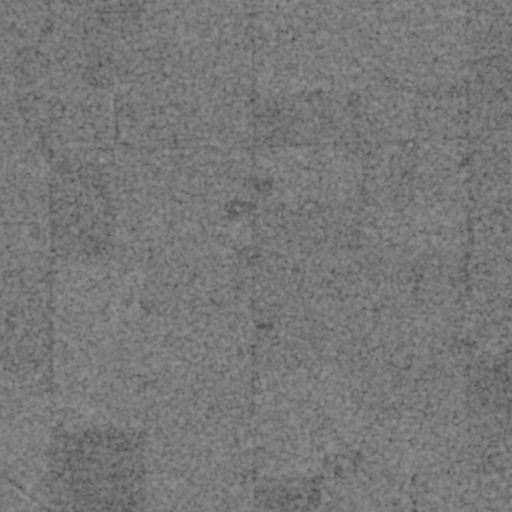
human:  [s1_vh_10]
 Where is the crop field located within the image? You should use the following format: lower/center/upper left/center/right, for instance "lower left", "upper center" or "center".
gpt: The crop field is located in the right of the image.
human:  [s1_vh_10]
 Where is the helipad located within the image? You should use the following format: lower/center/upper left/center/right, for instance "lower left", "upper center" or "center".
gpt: The helipad is located in the center of the image.
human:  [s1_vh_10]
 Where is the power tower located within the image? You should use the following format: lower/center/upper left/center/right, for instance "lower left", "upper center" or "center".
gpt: The power tower is located in the lower left of the image.
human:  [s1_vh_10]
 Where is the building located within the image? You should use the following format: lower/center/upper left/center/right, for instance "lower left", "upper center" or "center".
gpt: The building is located in the lower right of the image.
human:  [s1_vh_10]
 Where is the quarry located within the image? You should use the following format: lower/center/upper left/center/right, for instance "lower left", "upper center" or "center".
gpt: There is no quarry in the image.

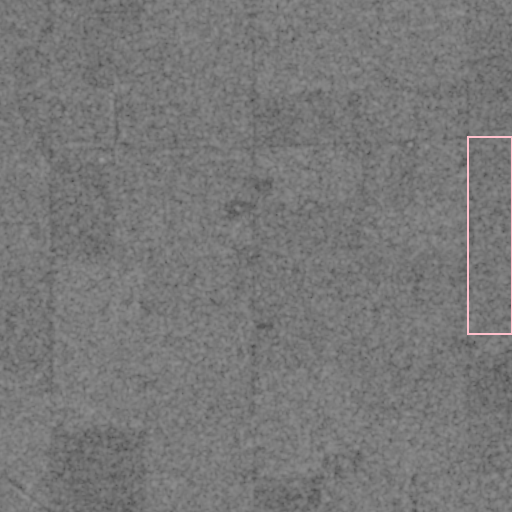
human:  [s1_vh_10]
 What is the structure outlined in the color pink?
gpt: The structure outlined in pink is a crop field.
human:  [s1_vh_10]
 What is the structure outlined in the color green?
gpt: There is no green outline.